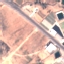
Label: Highway